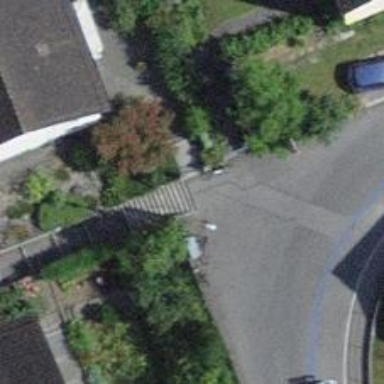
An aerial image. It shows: Road with steps.